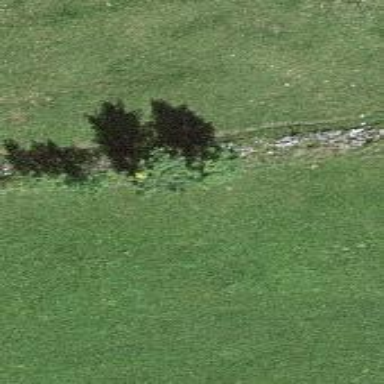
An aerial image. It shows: Beautiful tree in nature.